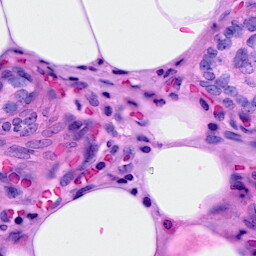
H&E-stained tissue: Breast